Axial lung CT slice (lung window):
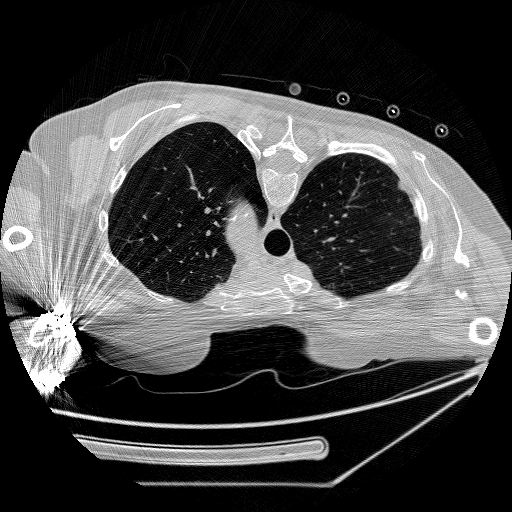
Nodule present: no